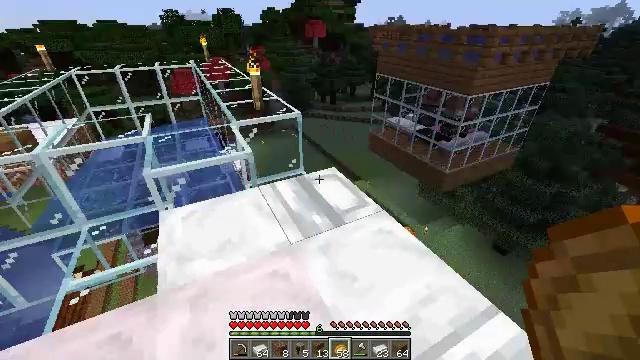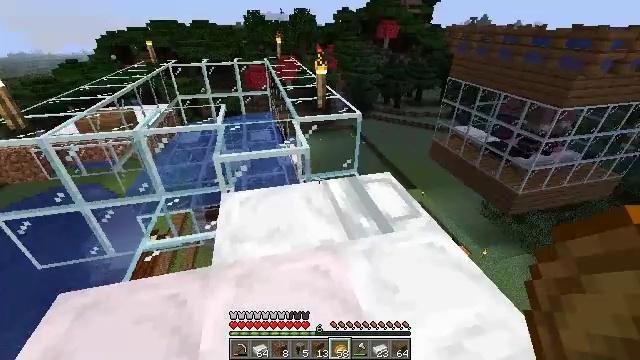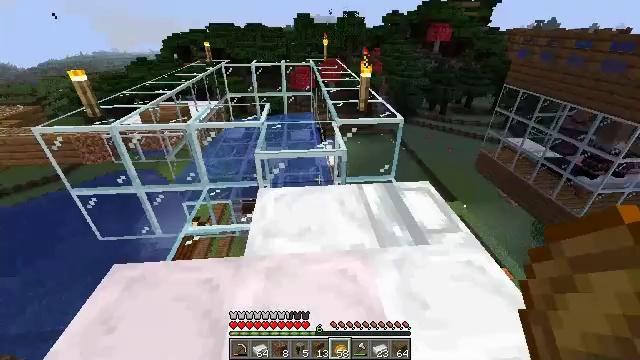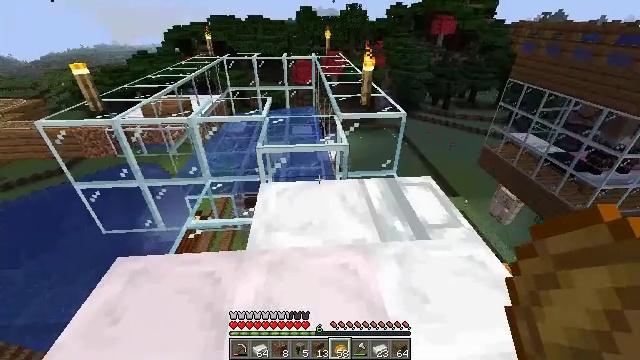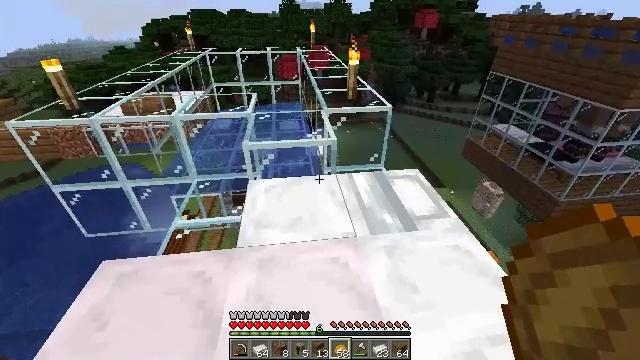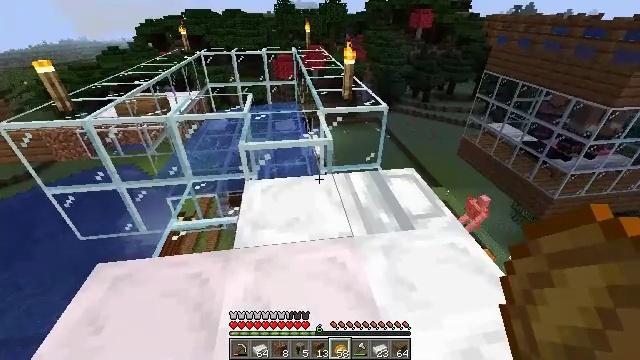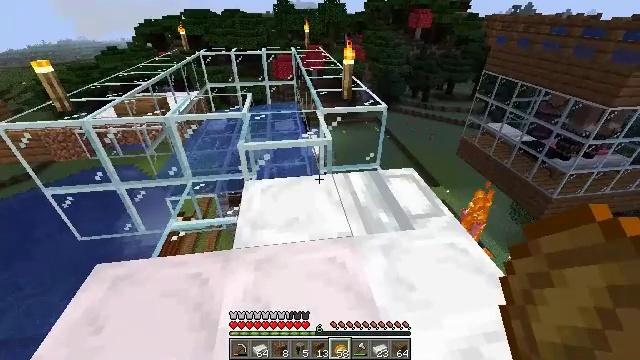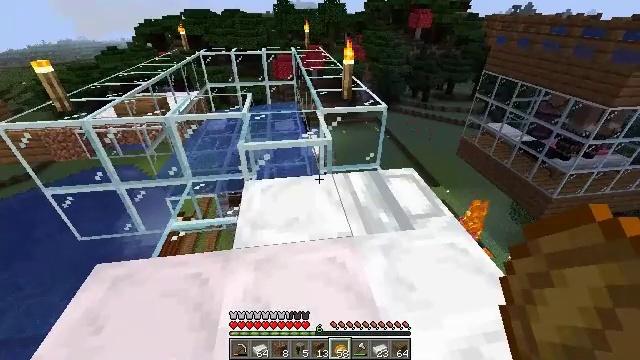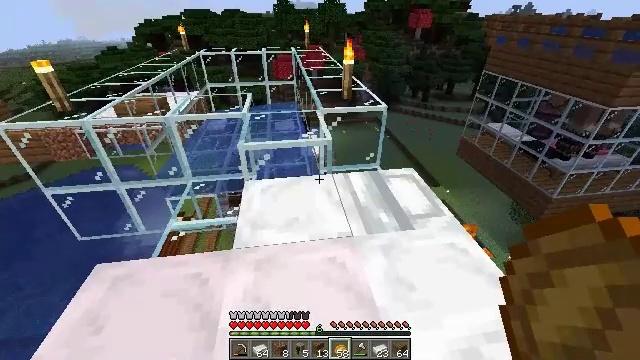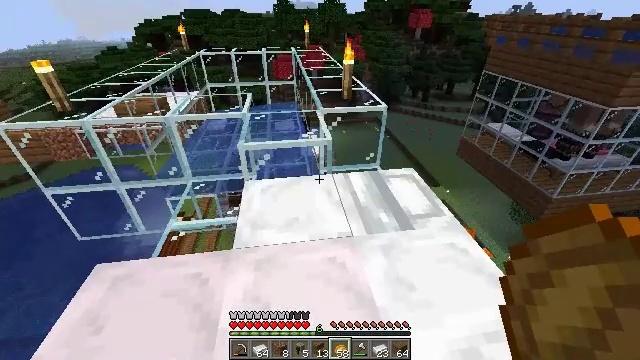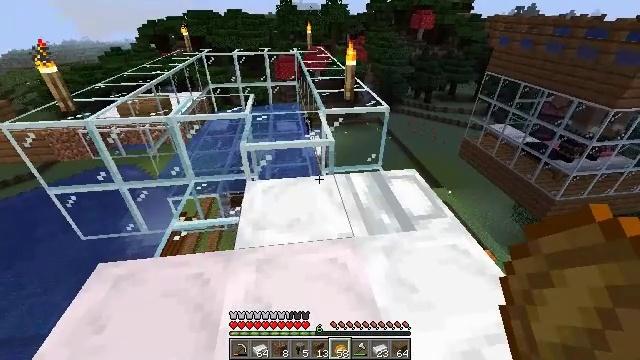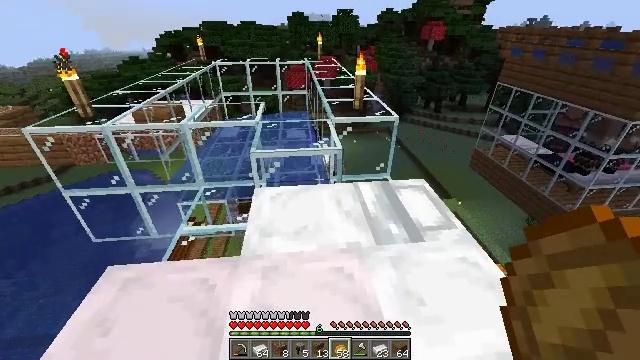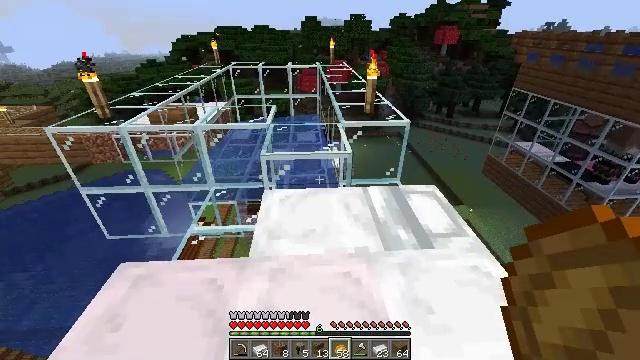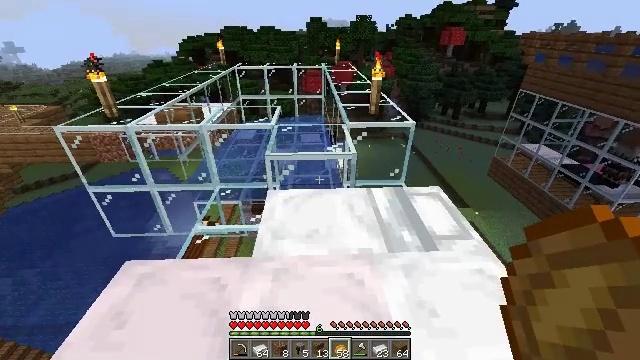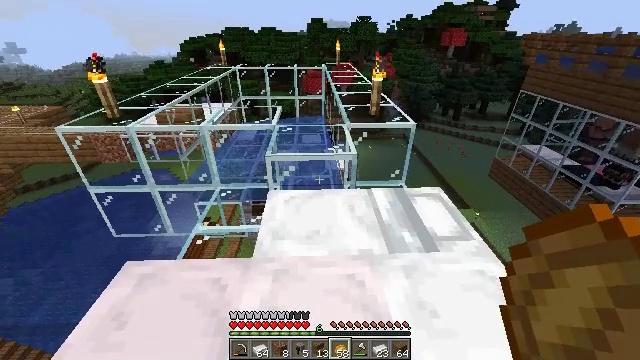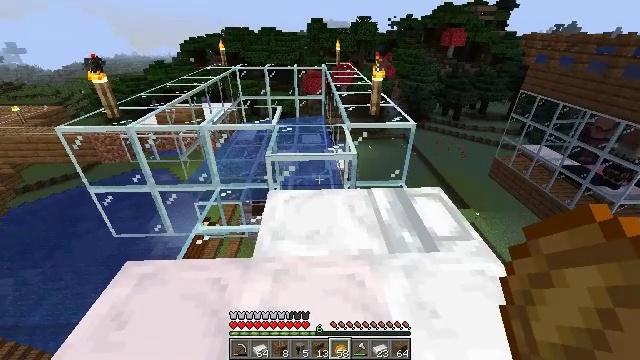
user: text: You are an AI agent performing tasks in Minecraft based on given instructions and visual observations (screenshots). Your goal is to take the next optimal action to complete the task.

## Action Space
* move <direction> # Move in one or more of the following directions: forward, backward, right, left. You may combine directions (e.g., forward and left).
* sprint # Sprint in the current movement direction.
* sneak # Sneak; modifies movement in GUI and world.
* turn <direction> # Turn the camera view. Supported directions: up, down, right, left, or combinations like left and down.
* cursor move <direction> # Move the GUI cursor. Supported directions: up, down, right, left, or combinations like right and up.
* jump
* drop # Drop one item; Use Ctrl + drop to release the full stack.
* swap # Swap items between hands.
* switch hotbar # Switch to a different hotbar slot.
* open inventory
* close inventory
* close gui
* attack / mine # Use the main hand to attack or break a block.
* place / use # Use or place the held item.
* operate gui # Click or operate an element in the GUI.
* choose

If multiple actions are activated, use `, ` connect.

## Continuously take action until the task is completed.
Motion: motion action
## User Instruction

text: Recycle the smithing table.
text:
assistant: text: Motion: turn left
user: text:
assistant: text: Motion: turn left
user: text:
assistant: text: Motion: turn down
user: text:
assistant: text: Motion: turn right and down
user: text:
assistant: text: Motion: no_op
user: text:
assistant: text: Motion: no_op
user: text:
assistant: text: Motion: no_op
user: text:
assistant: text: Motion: no_op
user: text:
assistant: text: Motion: no_op
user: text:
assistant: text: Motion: no_op
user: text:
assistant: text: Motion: turn left and up
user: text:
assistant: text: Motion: turn left
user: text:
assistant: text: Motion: turn left
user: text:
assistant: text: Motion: no_op
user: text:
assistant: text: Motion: no_op
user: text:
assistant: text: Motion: no_op
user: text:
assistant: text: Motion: no_op
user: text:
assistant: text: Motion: no_op
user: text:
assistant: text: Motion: no_op
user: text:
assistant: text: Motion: no_op
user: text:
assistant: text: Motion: turn right
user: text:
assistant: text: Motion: turn right
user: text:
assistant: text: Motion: turn right
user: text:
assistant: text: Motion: turn right
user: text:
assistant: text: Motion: turn right
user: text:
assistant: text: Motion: no_op
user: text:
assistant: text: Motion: no_op
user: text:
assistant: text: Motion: no_op
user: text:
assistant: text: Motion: no_op
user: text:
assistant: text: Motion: no_op